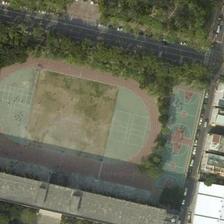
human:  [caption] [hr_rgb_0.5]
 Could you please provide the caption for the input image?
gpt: a playground with two basketball fields is surrounded by many green trees and buildings .

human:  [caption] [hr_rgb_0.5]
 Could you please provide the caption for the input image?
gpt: some buildings and green trees are around a playground with two basketball fields next to it .

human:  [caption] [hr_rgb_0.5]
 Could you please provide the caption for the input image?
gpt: a playground with two basketball fields next to it is surrounded by buildings and green trees .

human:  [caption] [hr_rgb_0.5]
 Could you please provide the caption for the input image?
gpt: what surrounded by edifices and plants is an old playground consisting of a football field and several baksetball courts .

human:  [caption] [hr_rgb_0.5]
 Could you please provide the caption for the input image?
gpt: a playground with two basketball fields next to it is surrounded by buildings and green trees .